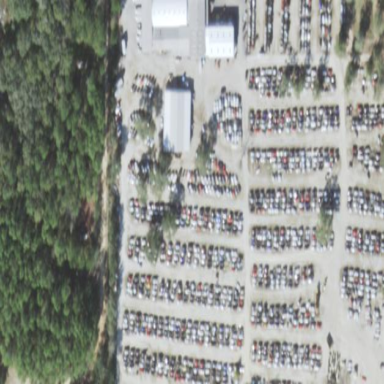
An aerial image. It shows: Scrap yard situated in industrial area.